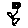
Label: flower